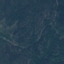
Land use / land cover class: Forest